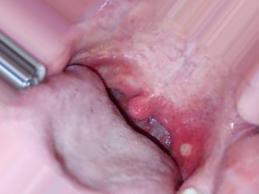
Condition: Mouth Ulcer